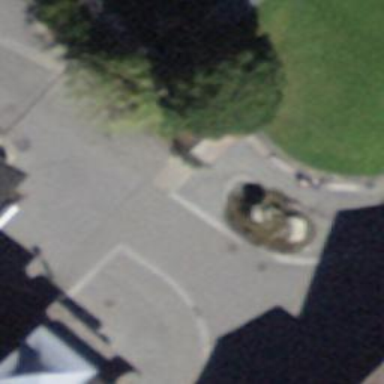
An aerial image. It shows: Beautiful fountain.